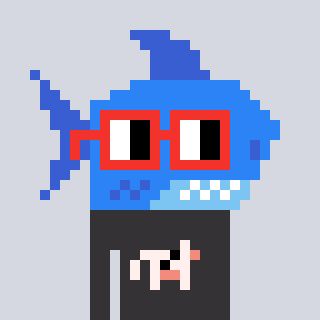
a pixel art character with square red glasses, a shark-shaped head and a grayscale-colored body on a cool background